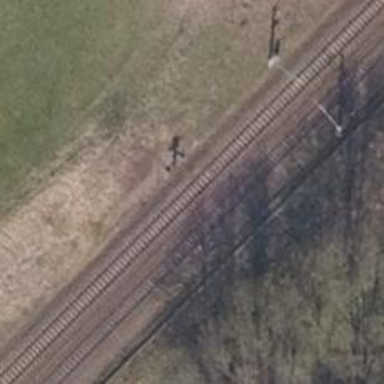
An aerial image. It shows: Light railway signal with light crossing form.